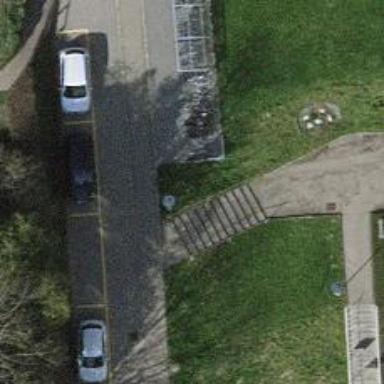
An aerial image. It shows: Set of steps on the road.